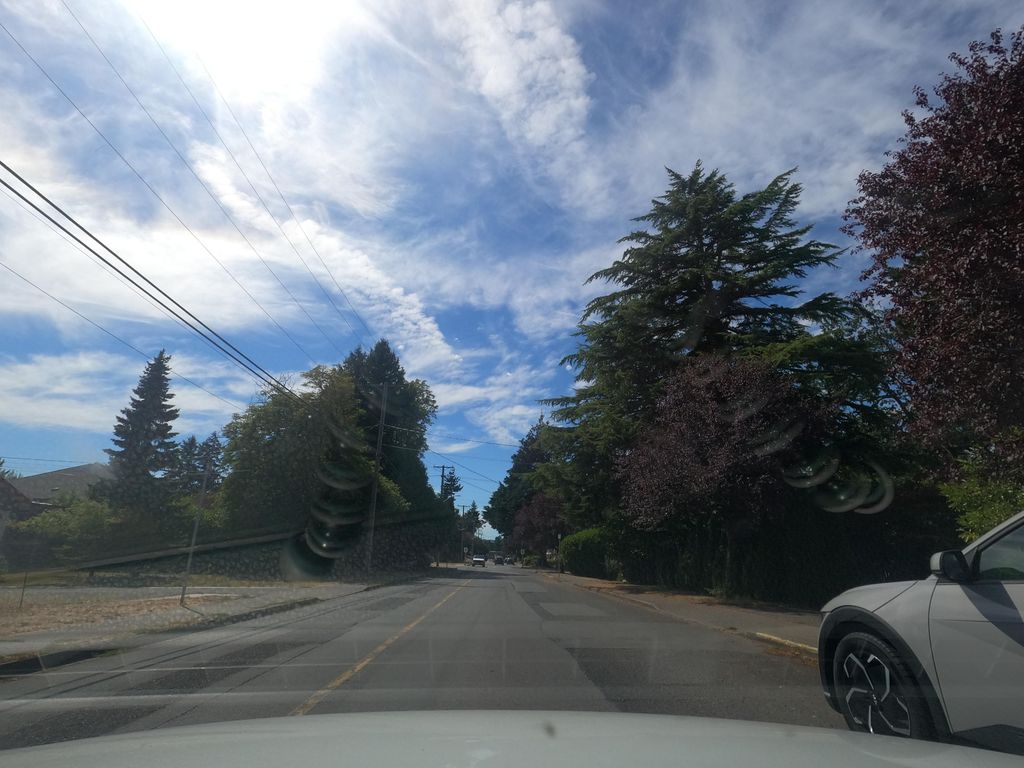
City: victoria